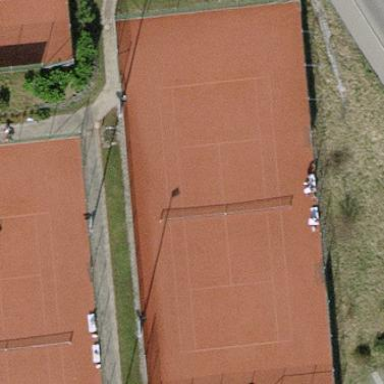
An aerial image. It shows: Tennis court in leisure pitch.